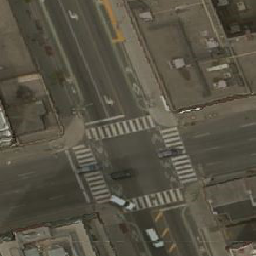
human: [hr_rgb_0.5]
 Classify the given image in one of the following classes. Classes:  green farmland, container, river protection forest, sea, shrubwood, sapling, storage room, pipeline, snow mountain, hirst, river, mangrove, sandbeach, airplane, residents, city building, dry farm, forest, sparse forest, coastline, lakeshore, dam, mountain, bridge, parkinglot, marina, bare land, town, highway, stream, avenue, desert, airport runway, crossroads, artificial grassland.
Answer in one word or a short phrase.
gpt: crossroads